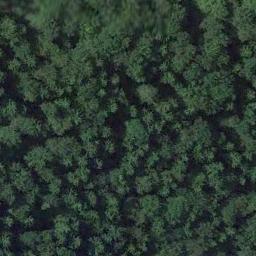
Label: forest